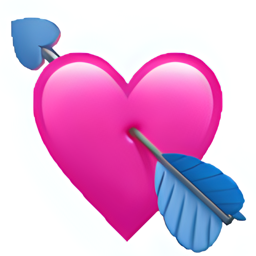
Name: heart with arrow
Emoji: 💘
Group: Smileys & Emotion
Sub-group: emotion